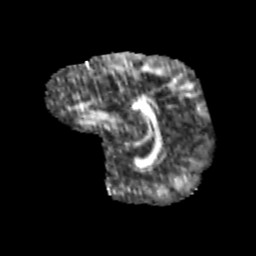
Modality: FA
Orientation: sagittal
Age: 9
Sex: male
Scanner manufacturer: siemens
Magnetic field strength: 3 T
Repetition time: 3.8 s
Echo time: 0.07 s